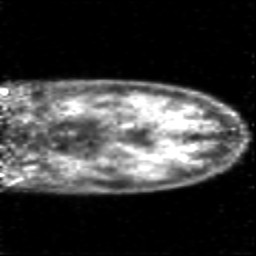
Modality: PET
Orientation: coronal
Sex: female
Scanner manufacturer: siemens